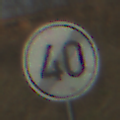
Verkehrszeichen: EndeGeschwindigkeit40
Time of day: MorningAfternoon
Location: Outdoor (Nature)
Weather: Clear
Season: NotSpecified
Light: Natural